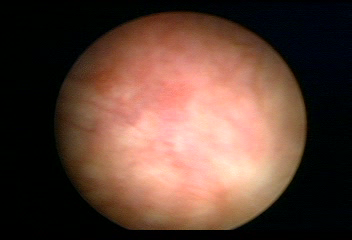
Modality: WLC
Class: Normal mucosa
Bladder cancer association: No